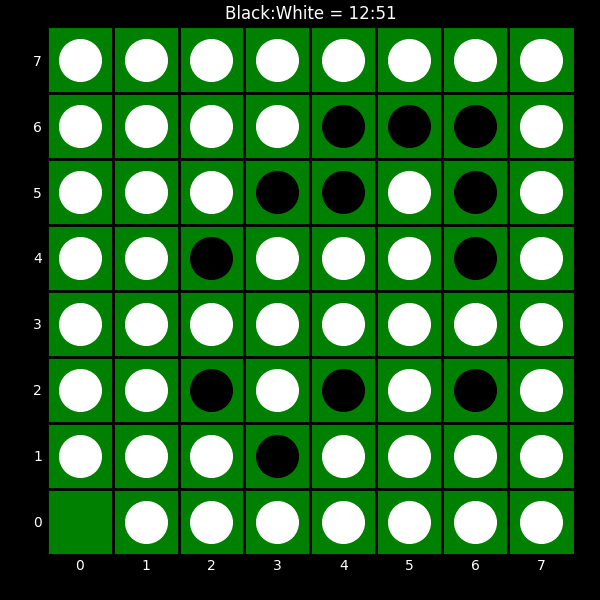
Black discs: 12
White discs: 51